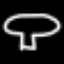
Label: mushroom